Question: Just need to know how can I display text and details like shown in the image.
Which control type with which mode is it?

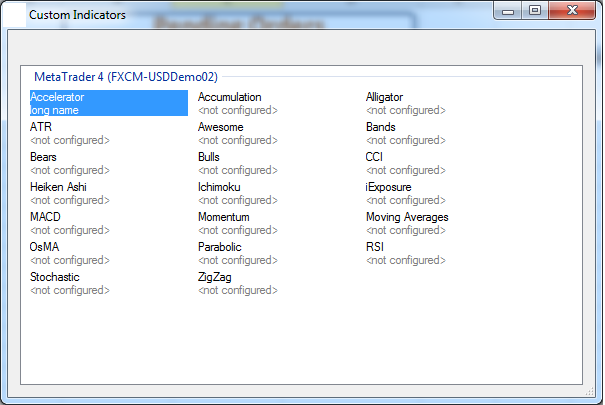
Answer: Looks like a <URL> for more info. The tutorial describes which properties to set to obtain a display like below.

From the tutorial:
> You can adjust the size of the tiles by setting the TileSize property, and the number of text lines displayed in the tile by adjusting the Columns collection.